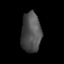
Tissue: prostate
Cell type: T cells
Senescence score: 0.7639
Nuclear area (px): 772
Mean DAPI intensity: 77.898